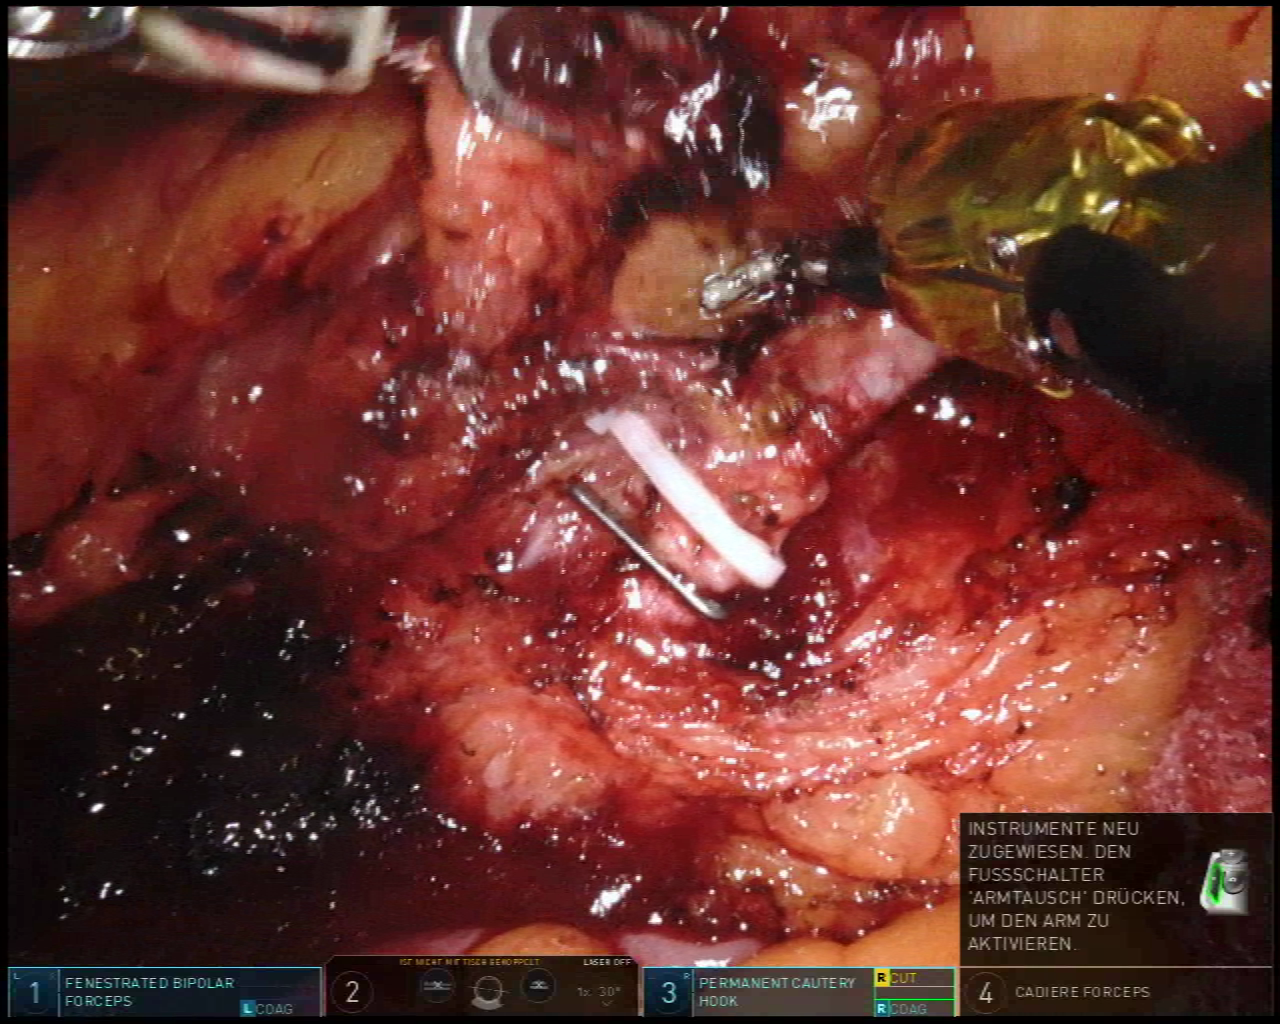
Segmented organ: inferior_mesenteric_artery
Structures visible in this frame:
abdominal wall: no
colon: yes
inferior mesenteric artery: yes
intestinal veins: no
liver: no
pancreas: no
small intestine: no
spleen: no
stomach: no
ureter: no
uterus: no
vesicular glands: no